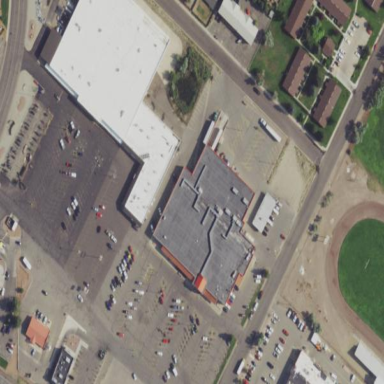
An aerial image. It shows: Supermarket building.